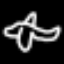
Label: airplane